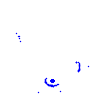
Particle: kaon